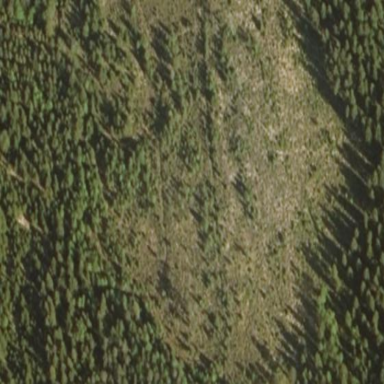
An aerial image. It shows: Clearcut man-made area surrounded by scrub vegetation.